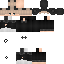
A male human skin with dark skin, wearing brown long hair dressed in a blue tshirt and black pants, featuring a closed mouth.